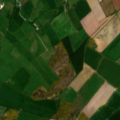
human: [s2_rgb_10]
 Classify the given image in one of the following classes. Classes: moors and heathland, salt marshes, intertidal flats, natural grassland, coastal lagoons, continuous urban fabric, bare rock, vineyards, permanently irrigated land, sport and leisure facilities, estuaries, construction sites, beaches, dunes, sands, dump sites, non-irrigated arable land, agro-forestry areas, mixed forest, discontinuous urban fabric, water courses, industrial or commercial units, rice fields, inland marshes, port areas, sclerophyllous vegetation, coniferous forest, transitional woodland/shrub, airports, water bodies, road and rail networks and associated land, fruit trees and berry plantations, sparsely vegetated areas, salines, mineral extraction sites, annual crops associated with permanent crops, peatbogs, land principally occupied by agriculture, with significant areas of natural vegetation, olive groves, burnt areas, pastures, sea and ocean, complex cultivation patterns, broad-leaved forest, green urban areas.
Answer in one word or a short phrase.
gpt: non-irrigated arable land, pastures